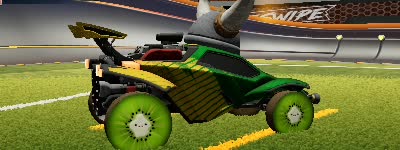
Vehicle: octane